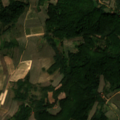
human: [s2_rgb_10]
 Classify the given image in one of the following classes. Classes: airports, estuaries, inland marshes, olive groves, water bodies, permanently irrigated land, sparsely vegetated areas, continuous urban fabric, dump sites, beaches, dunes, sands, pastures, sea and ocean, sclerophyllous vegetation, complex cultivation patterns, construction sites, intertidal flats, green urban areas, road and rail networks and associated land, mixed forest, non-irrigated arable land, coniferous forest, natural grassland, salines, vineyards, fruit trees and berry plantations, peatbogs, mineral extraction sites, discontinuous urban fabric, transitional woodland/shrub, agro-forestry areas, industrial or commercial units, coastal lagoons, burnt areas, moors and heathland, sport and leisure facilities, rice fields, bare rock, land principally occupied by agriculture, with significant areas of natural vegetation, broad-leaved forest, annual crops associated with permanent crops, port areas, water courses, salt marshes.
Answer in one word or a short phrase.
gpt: complex cultivation patterns, land principally occupied by agriculture, with significant areas of natural vegetation, broad-leaved forest